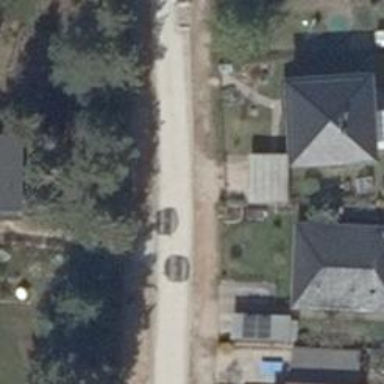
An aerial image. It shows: Driveway.